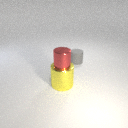
large yellow metal cylinder below small red metal cylinder